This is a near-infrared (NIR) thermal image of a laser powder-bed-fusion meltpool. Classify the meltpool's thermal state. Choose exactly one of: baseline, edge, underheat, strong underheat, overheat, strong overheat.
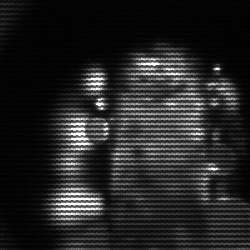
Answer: strong underheat